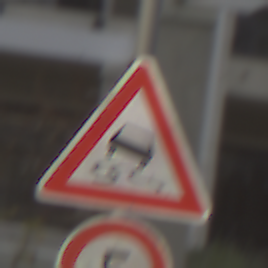
Verkehrszeichen: SchleuderOderRutschgefahr
Zusatzzeichen unten: Geschwindigkeit5
Umgebung: Outdoor, Urban
Tageszeit: Midday
Wetter: Overcast
Licht: Natural
Jahreszeit: NotSpecified
Kontrast: LowContrast